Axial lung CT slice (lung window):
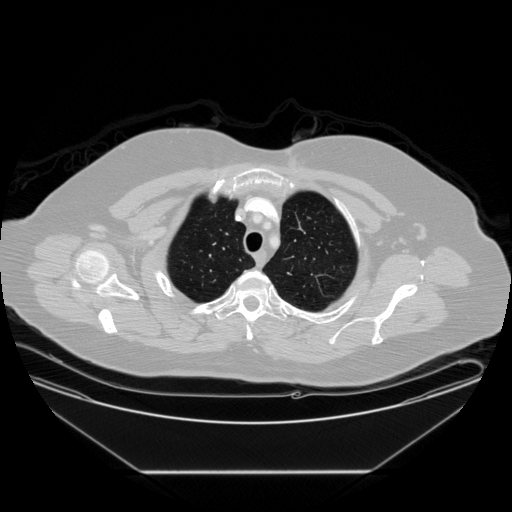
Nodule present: yes
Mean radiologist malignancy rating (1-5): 2.75